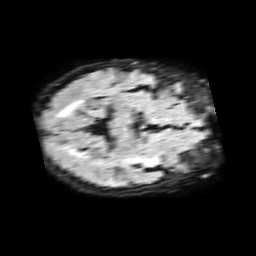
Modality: FLAIR
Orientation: axial
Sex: female
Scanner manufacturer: philips
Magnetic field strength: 1.5 T
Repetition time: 6 s
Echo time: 0.1029 s